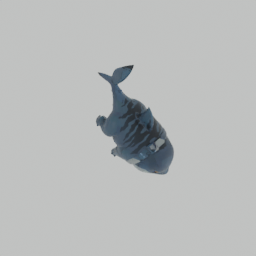
Label: decoration